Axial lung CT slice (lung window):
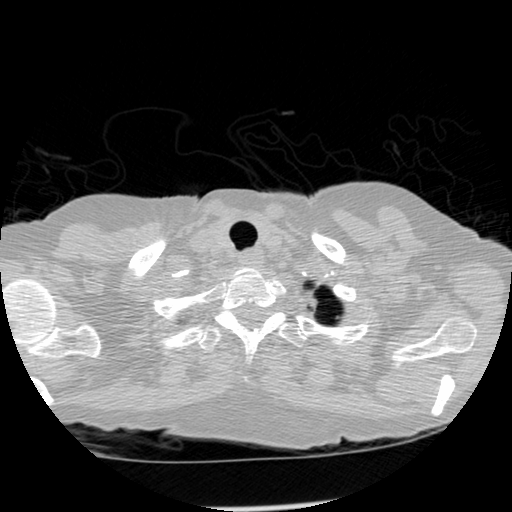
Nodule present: no